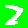
Digit: 7